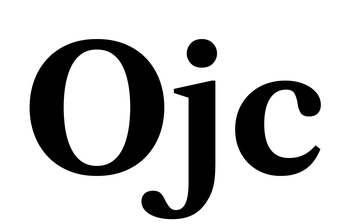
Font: LibreCaslonText_Bold